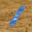
Label: 1